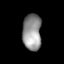
Tissue: lung
Cell type: Others
Senescence score: 0.2277
Nuclear area (px): 672
Mean DAPI intensity: 146.333